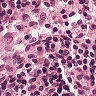
Metastatic tissue present: no